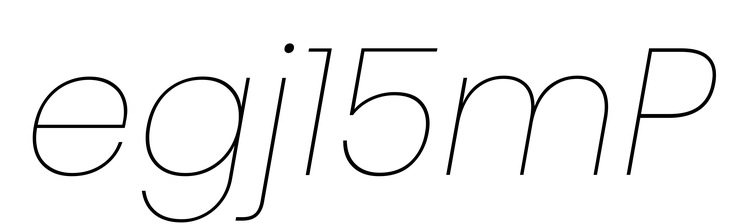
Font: Poppins-ThinItalic